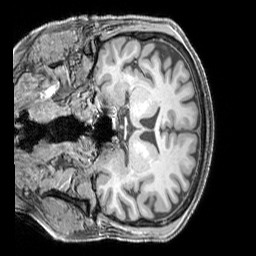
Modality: T1w
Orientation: coronal
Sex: female
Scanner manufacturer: siemens
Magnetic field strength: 3 T
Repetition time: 2.3 s
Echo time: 0.00226 s